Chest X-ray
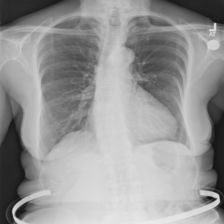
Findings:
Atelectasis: negative
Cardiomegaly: positive
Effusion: negative
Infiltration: negative
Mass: negative
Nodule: negative
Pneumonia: negative
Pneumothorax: negative
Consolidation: negative
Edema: negative
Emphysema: negative
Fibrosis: negative
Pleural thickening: negative
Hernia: negative